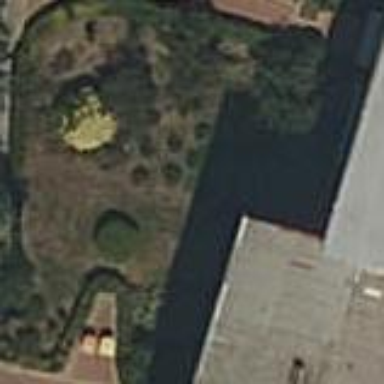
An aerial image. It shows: Garden that is leisure land.